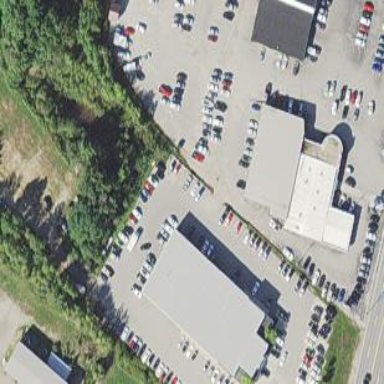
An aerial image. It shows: Building that houses car shop.